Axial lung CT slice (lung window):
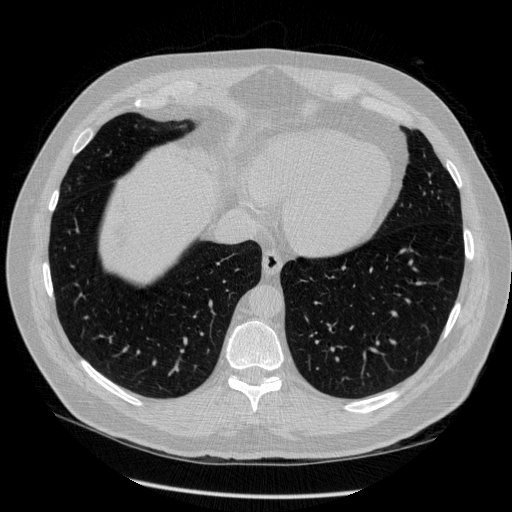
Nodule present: no